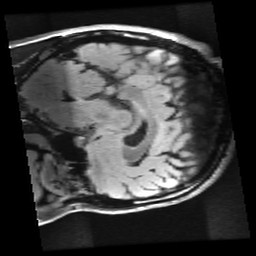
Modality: FLAIR
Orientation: sagittal
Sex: male
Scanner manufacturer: ge
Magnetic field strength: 3 T
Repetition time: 9 s
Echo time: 0.1221 s